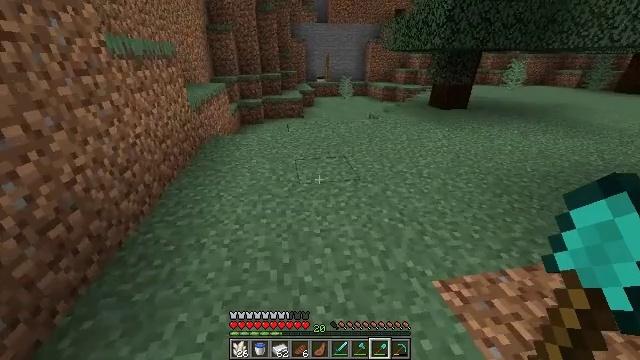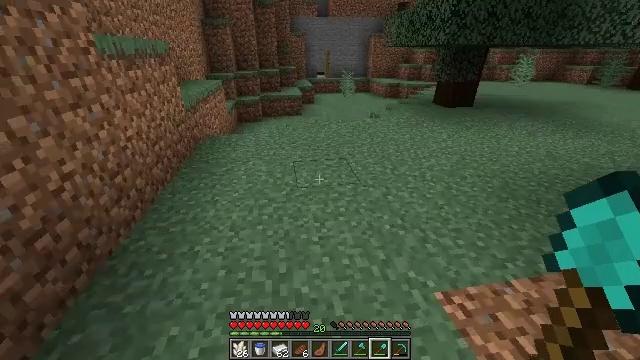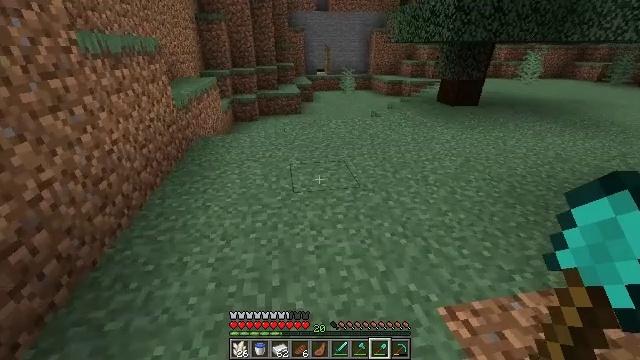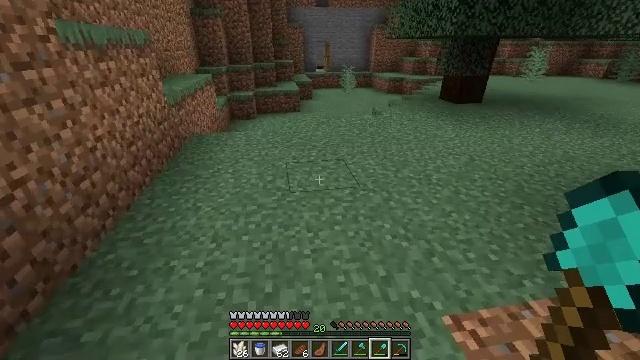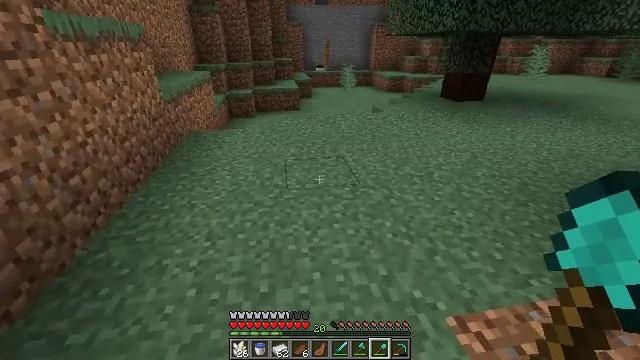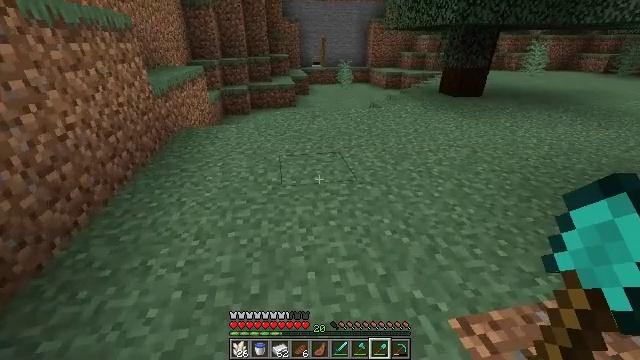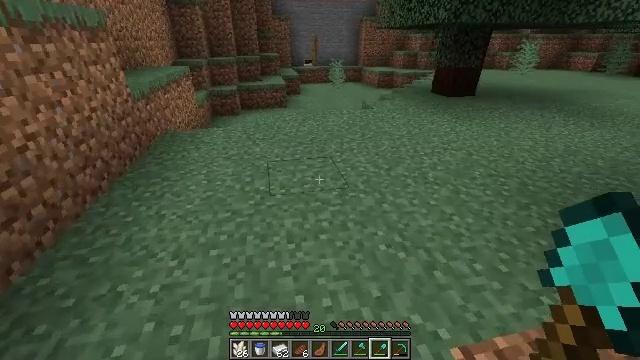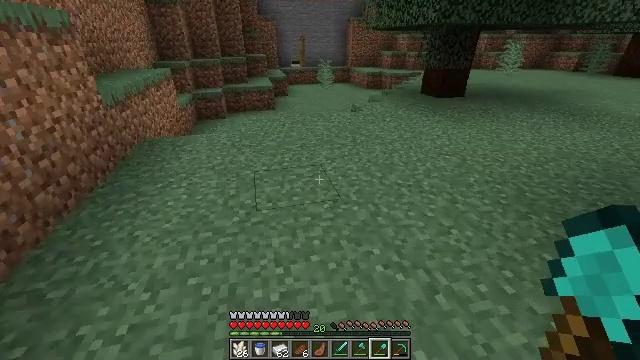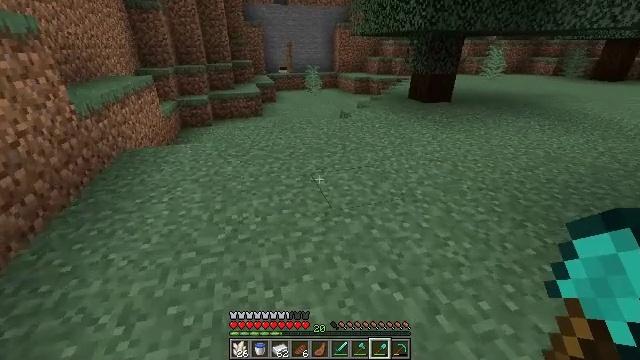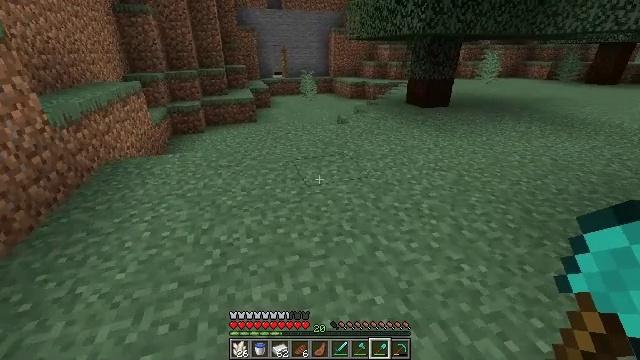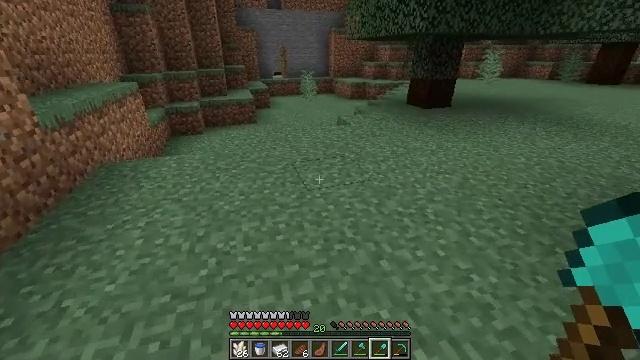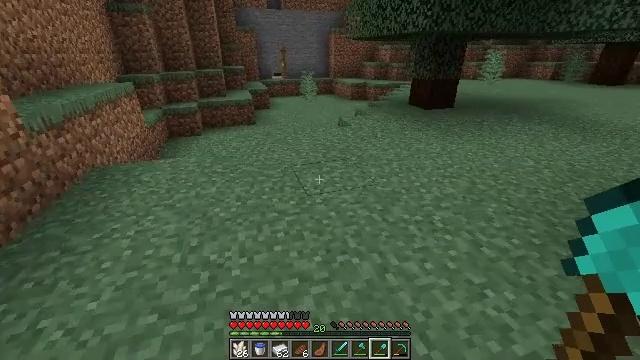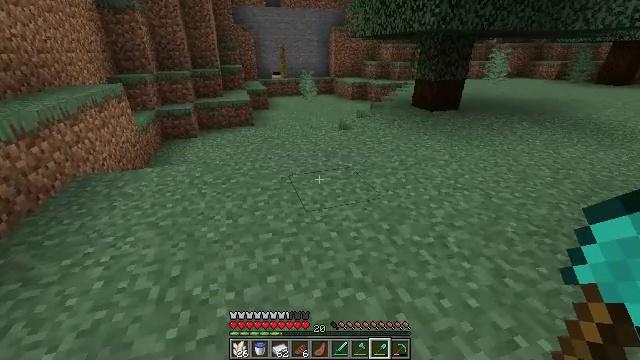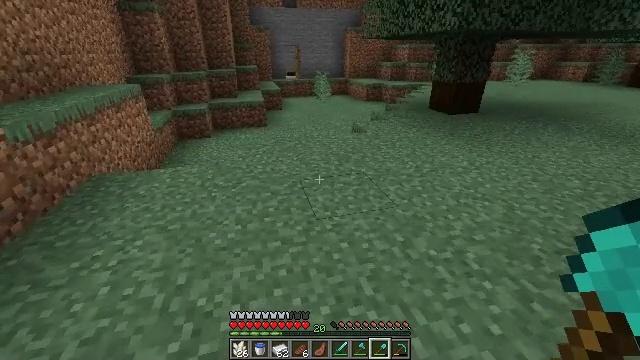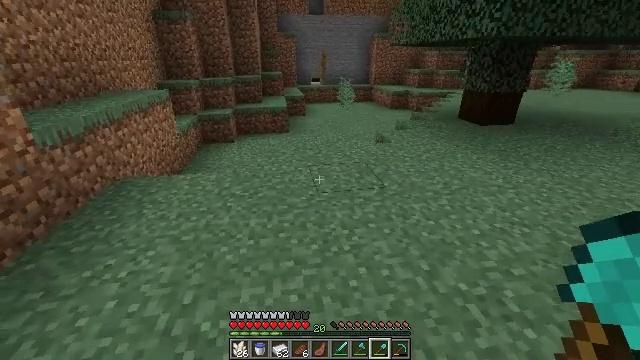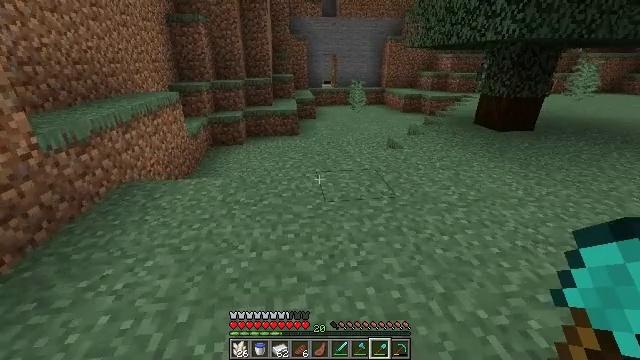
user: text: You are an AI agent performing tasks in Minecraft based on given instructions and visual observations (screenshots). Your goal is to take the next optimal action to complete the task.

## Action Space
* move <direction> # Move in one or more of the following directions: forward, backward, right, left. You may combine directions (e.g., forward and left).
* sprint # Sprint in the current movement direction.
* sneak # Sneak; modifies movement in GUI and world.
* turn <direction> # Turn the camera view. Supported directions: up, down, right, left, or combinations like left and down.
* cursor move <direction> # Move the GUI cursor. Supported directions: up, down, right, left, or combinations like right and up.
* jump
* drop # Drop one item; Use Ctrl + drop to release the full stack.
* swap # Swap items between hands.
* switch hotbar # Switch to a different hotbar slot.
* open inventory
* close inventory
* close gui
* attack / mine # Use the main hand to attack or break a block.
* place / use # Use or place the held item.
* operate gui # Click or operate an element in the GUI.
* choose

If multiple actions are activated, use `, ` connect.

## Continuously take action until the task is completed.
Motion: motion action
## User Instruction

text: Mine the large fern from the ground.
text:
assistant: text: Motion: move forward
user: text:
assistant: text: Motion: move forward
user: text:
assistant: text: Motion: move forward
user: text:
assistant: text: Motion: move forward
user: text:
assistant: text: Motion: move forward
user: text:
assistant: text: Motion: move forward, turn right
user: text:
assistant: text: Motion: move forward, turn right
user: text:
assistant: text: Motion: move forward, turn right and up
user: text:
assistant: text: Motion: move forward, turn right
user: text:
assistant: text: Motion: move forward
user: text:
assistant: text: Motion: move forward
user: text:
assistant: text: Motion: move forward
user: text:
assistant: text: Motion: move forward, turn left
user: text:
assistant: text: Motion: move forward, turn left and up
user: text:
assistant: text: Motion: move forward, sprint, turn left
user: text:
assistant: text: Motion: move forward, sprint
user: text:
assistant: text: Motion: move forward, sprint
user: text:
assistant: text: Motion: move forward, sprint
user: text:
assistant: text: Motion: move forward, sprint
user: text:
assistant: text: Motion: move forward
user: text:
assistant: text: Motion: move forward
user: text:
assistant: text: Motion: move forward
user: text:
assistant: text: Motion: move forward
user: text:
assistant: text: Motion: move forward
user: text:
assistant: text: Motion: move forward, sprint
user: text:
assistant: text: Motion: move forward, sprint
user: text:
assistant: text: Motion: move forward, sprint
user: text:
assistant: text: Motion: move forward, sprint
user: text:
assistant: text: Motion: move forward, sprint
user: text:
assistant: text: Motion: move forward